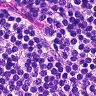
Metastatic tissue present: no